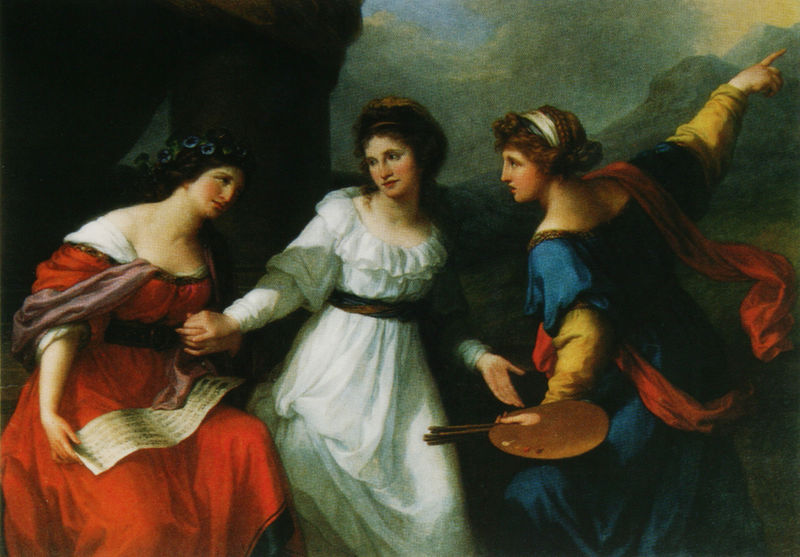
Titel: Selbstporträt zwischen Malerei und Musik
Künstler: Angelika Kauffmann
Standort: Wakefield (West Yorkshire)
Institution: Privatsammlung
Schlagwörter: berg, blau, dunkel, felsen, gemälde, hand, himmel, kopf, umhang, weiß, wolken, frauen, gelb, landschaft, mädchen, ausschnitt, blumen, damen, finger, frau, frisur, frisuren, geste, grau, haar, hell, hintergrund, kleid, kleider, symbol, szene, blick, blüten, dame, gürtel, rot, schal, tuch, malerei, tanz, arm, barock, blicke, falten, haarschmuck, halten, kragen, stein, bild, hände, öl, wind, sonne, haare, stoffe, tücher, drei, gewänder, klassizismus, musik, locken, engel, taille, schrift, düster, noten, tricolor, berge, farben, gebirge, farbe, haarband, romantik, ölgemälde, wetter, grazien, kopftuch, zeigefinger, zopf, notenblatt, maler, malerin, muse, faltenwurf, hochsteckfrisur, rüschen, zeigen, dekolleté, schwestern, fliessend, haarknoten, außen, schönheit, streit, text, gestik, allegorie, kranz, kunst, künste, künstlerin, malen, palette, personifikation, pinsel, pittura, gestus, zeichnen, geflochten, musen, blumenkranz, richtung, fingerzeig, präraffaeliten, schriftrolle, blütenkranz, zeige, allegorien, kräftig, rein, musikerin, dekolte, ziegen, angelika kauffmann, freundinnen, kauffmann, poesie, thalia, partitur, hinweis, dreifaltigkeit, weisen, farbpalette, raffael, bildende, zeigegestus, bände, overbeck, gegürtet, jungfrauen, versöhnung, angelika, opulent, künstlerinnen, farbpallette, rüschenkragen, bergpanorama, drei grazien, rei, sik, anfasse, angelika kaufmann, artes, die drei musen, misik, polyhymnia, notenpapier, weßi, 1800, zeichne, musica